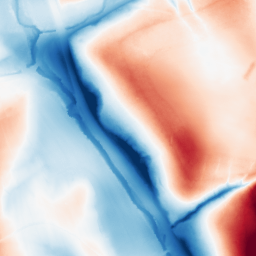
Category: classical
Decomposition family: gaussian_anisotropic
Decomposition parameters: sigma_x: 50
sigma_y: 2
Upsampling method: quintic
Upsampling parameters: scale: 4
Upsampling scale: 4